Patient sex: F
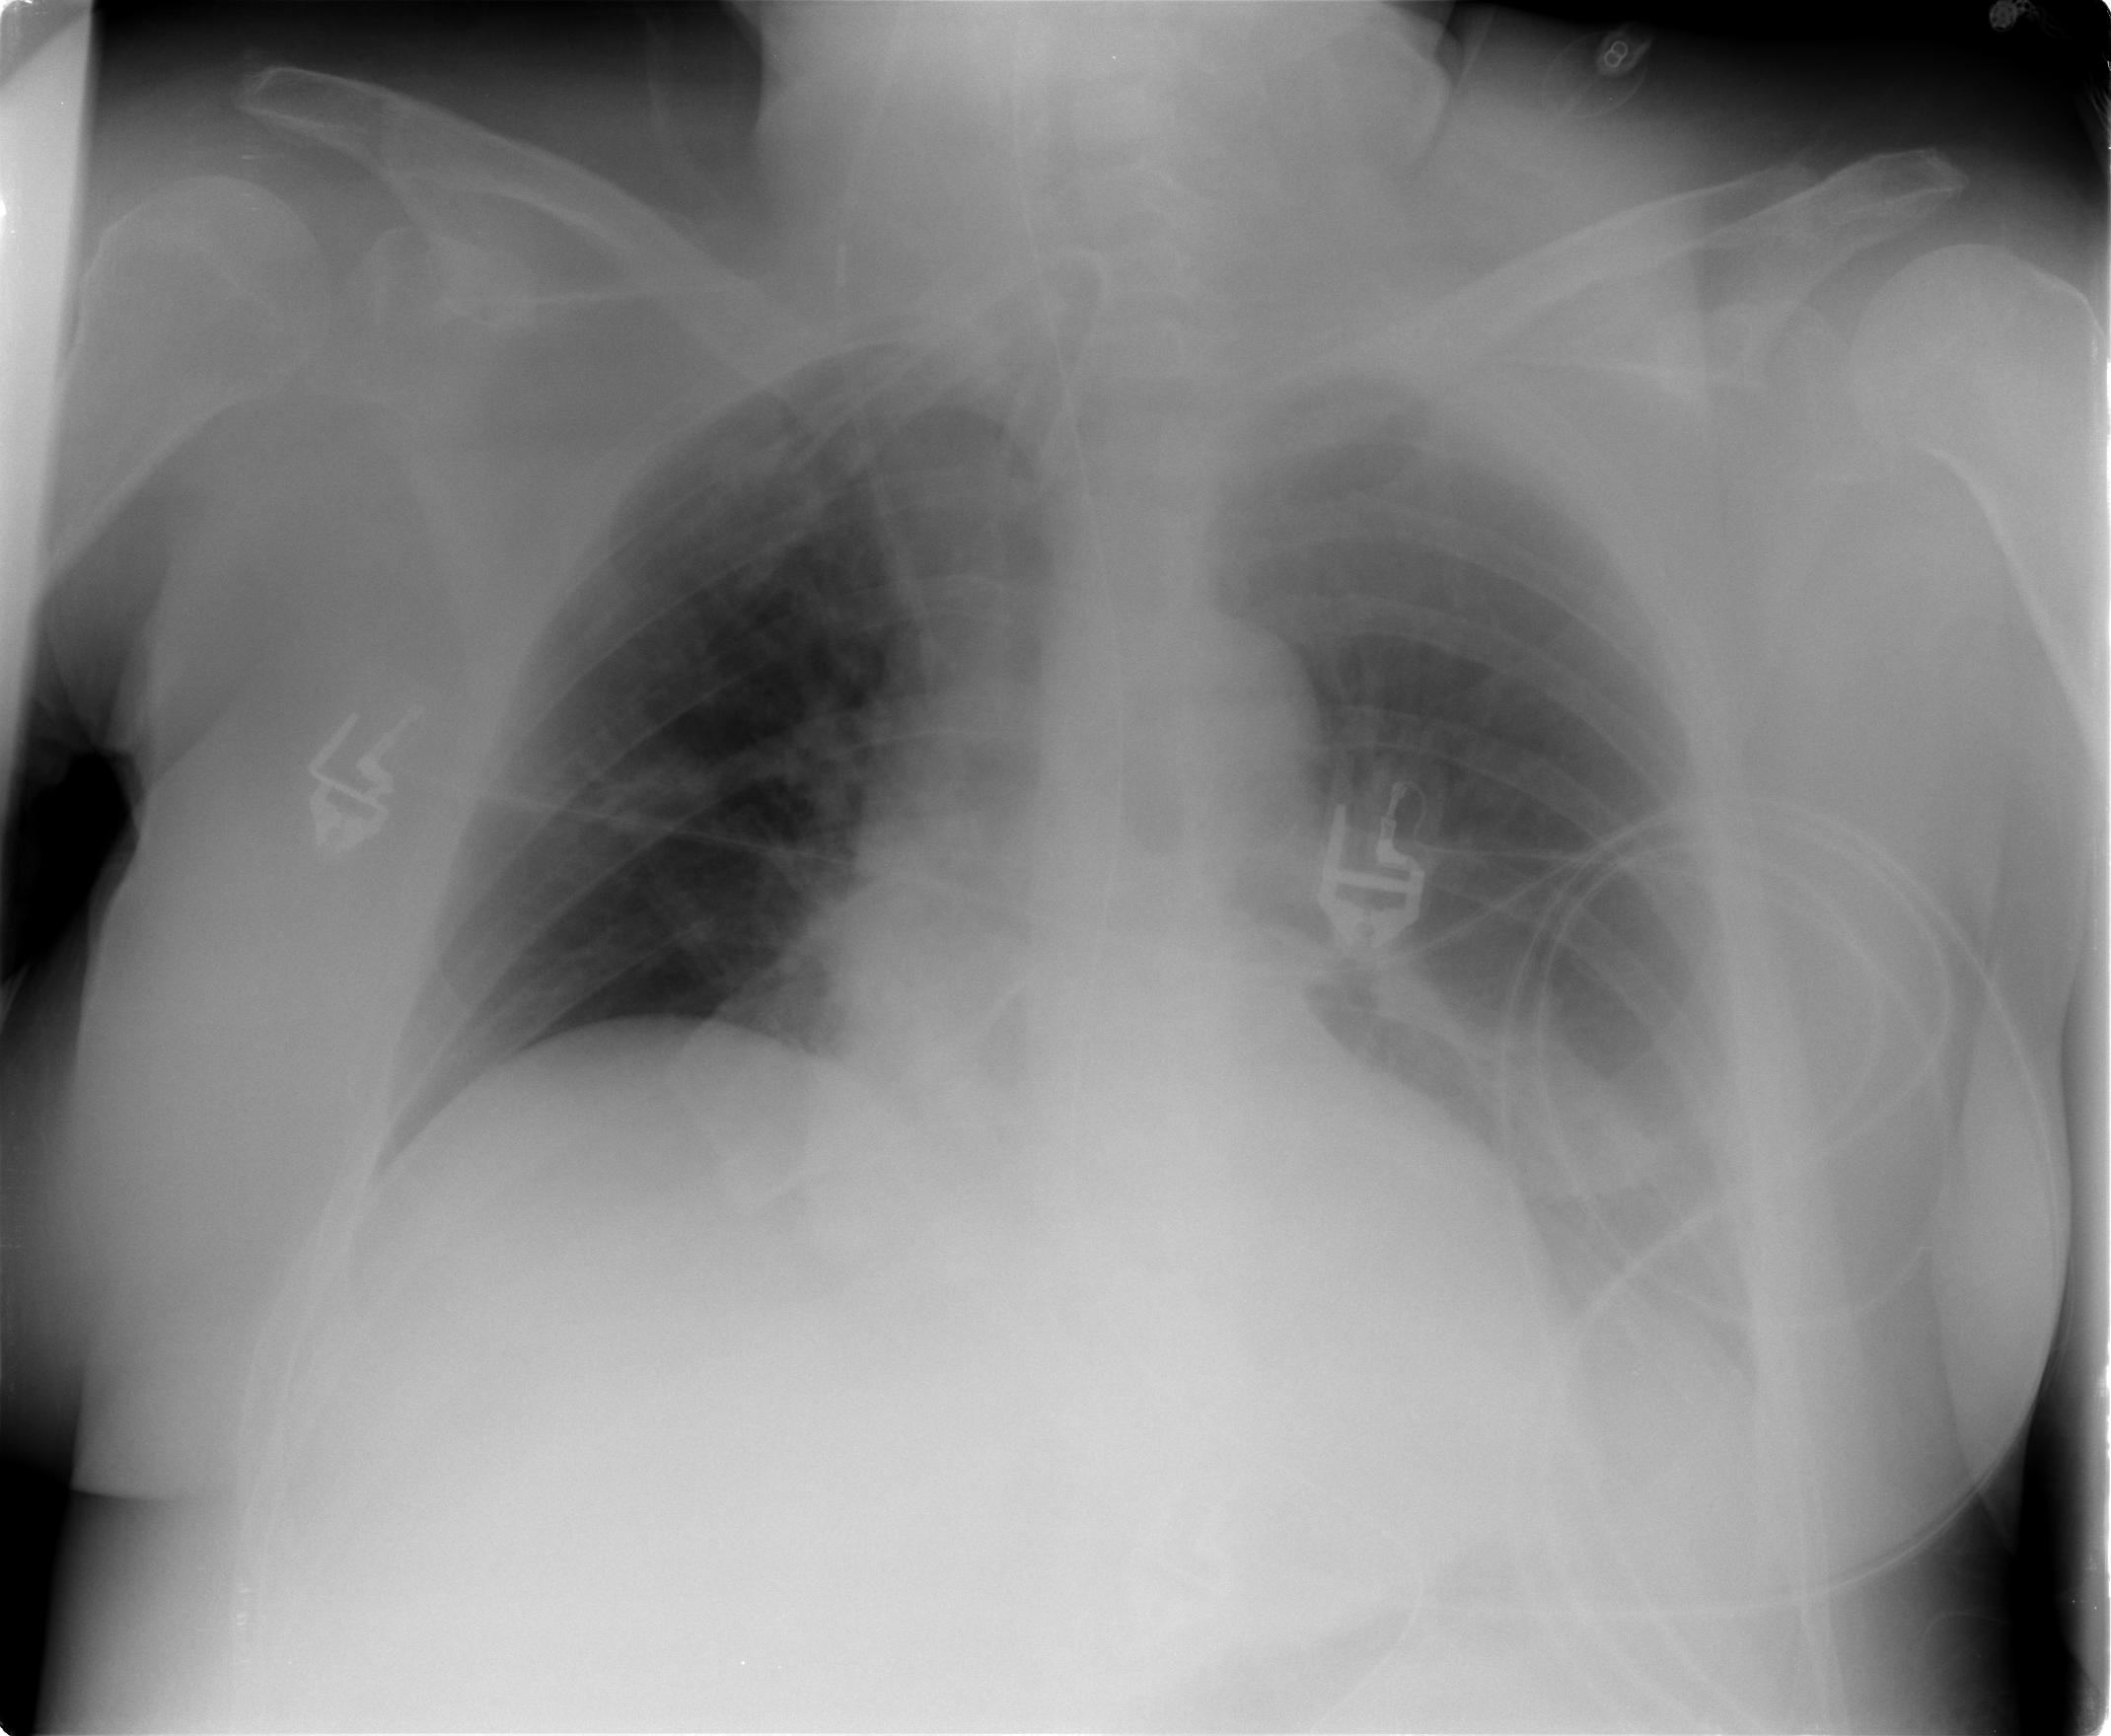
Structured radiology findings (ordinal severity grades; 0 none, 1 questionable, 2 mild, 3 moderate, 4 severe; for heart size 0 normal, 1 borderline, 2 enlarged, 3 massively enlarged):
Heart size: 0
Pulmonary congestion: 0
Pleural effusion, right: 0
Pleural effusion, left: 2
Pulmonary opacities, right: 0
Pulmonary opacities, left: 0
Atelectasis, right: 1
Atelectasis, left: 2